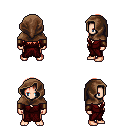
a pixel art fantasy rpg character, male body template, human, light skin, red robe, red pants, red unkempt hairstyle, cloth hood, leather bracers, four views (front, back, left, right), 2x2 character sprite sheet, small pixel art, hard edges, no anti-aliasing